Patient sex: F
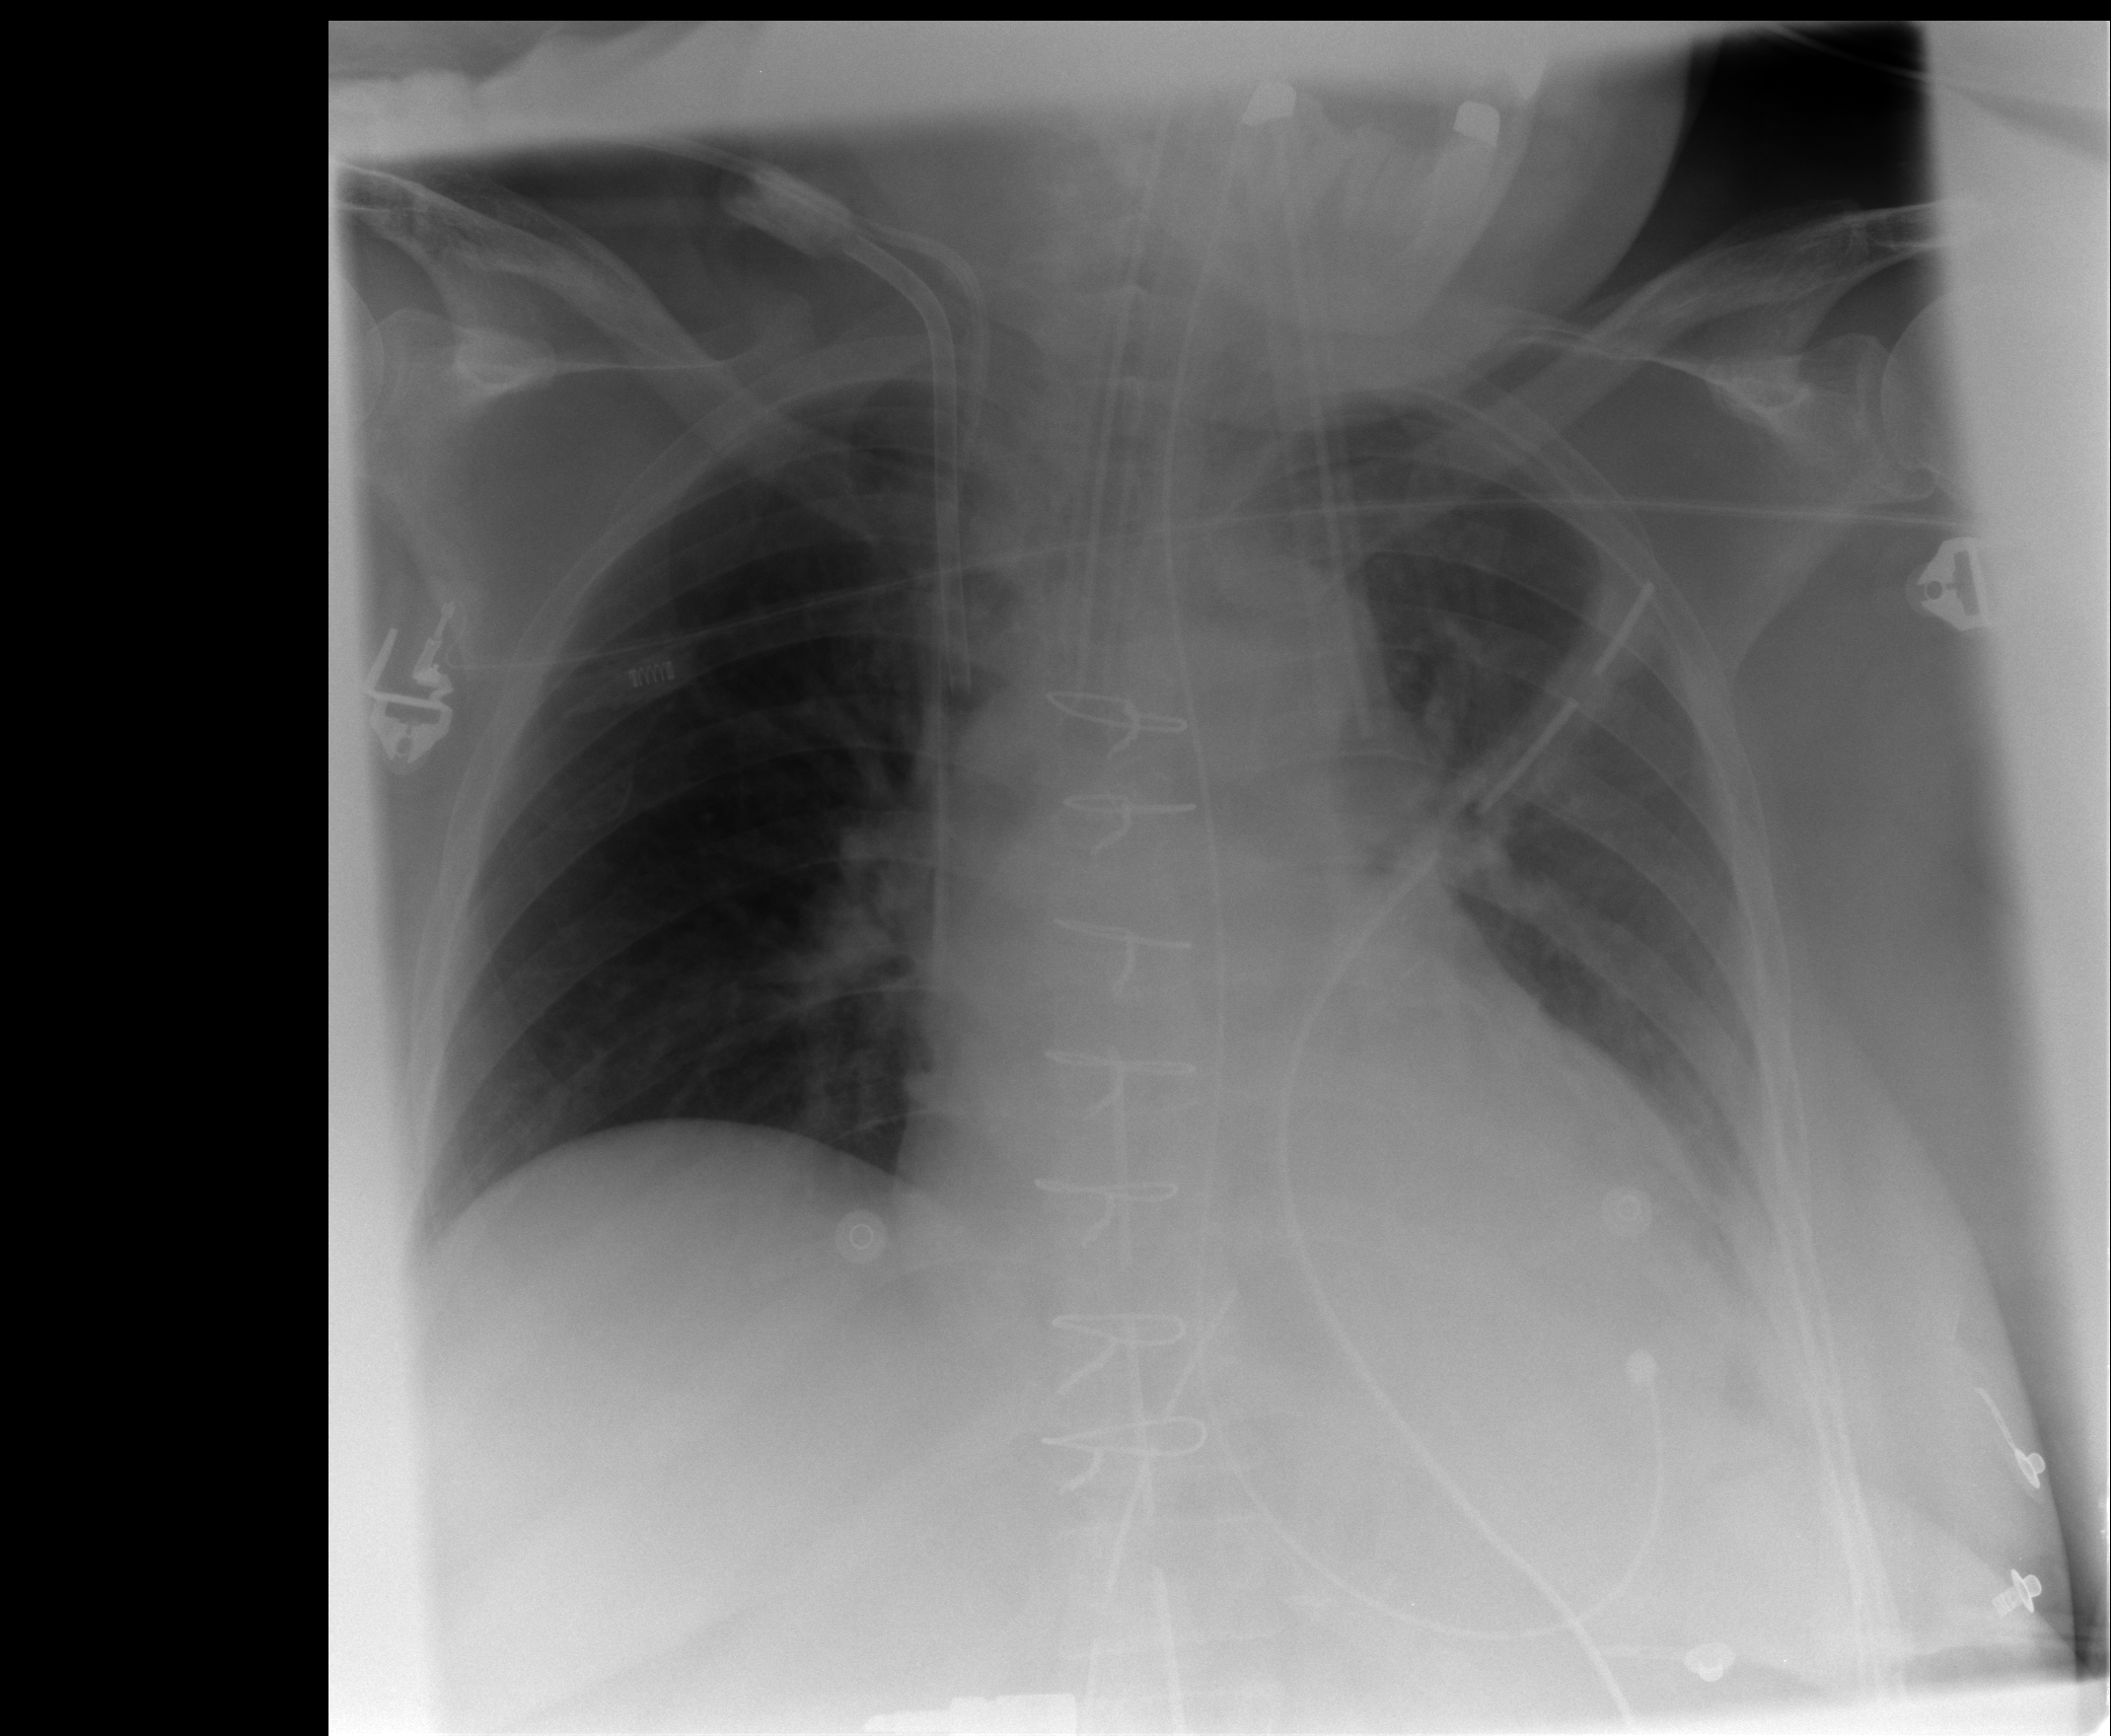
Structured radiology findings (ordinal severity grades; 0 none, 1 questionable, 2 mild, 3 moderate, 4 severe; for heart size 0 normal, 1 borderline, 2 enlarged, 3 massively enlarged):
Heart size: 0
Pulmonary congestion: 0
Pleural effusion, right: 0
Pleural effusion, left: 2
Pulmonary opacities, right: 0
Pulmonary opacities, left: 1
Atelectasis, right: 2
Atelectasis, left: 2